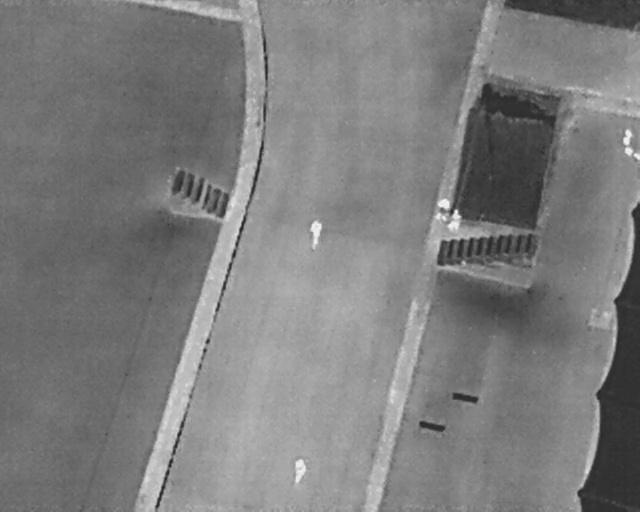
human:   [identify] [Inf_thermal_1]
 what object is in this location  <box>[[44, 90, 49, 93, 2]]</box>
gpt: <ref>1 large person at the bottom</ref>